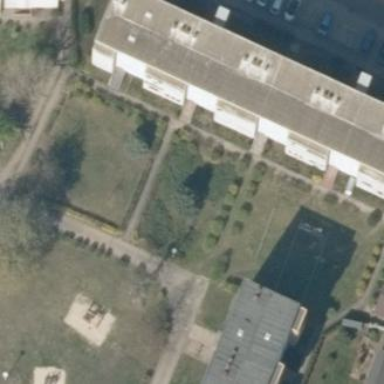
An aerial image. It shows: Residential building with flat roof.